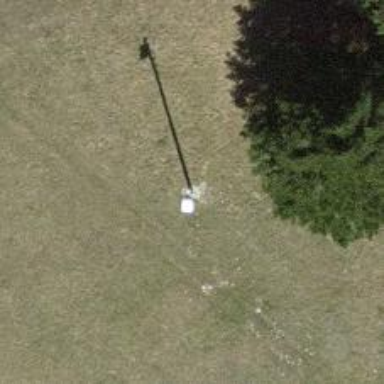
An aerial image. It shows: Utility pole in the area.